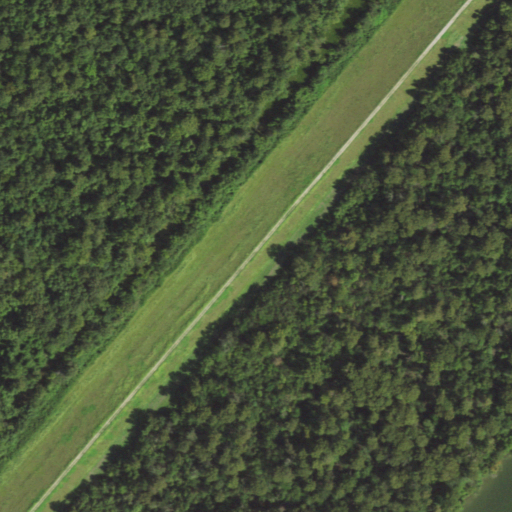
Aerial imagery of levee in Louisiana named Upper Guide Levee containing woody wetlands, herbaceous wetlands, low intensity development, and open water